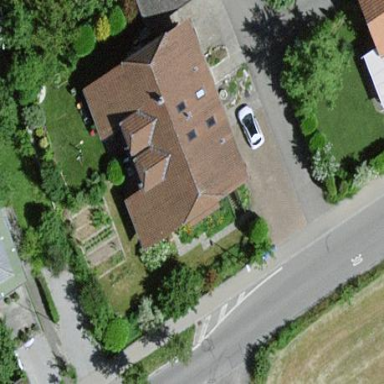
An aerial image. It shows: Semi-detached house.